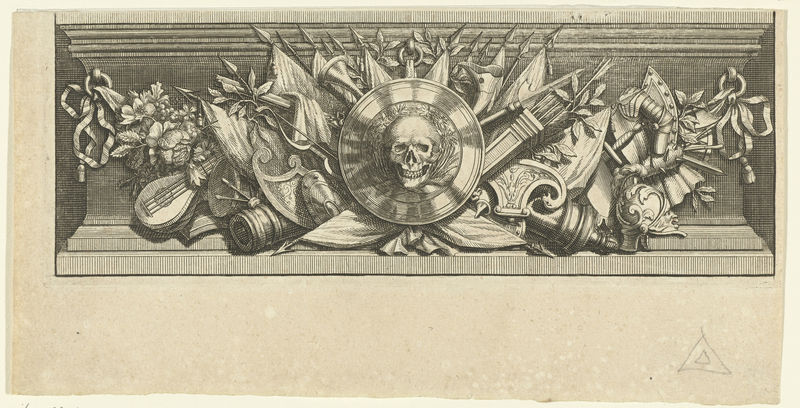
Titel: Wapentrofee met schild met doodshoofd
Standort: Amsterdam
Institution: Rijksmuseum
Schlagwörter: blumen, band, instrumente, fahne, schild, waffen, ritter, rüstung, totenkopf, voluten, axt, speer, laute, posaune, beil, pfeile, schils